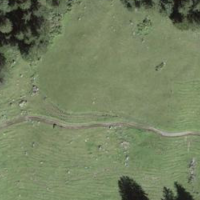
EUNIS habitat code: 23
Species observed at this site:
Silene dioica